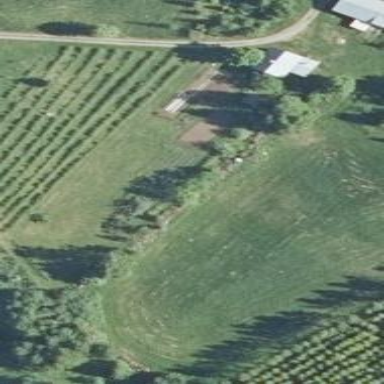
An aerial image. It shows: Orchard.